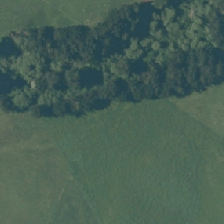
Land cover: deciduous_hardwood